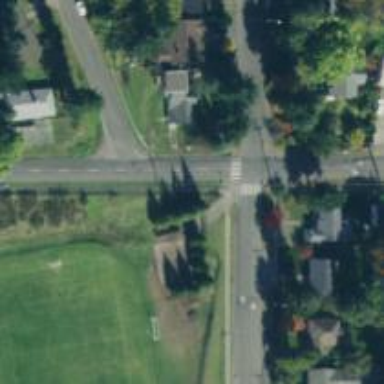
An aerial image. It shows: Marked road crossing.